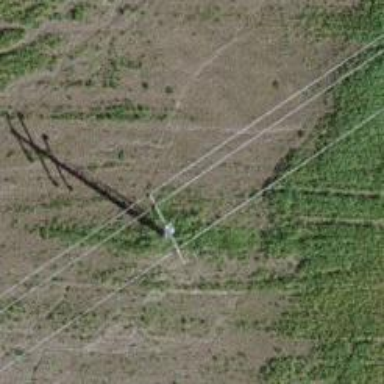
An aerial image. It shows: Power tower.